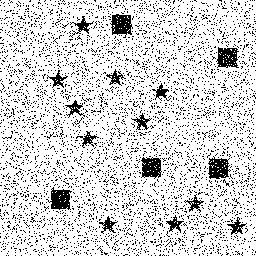
Squares: 5
Triangles: 0
Stars: 11
Total shapes: 16